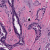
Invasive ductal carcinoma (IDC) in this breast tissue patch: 1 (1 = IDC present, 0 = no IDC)